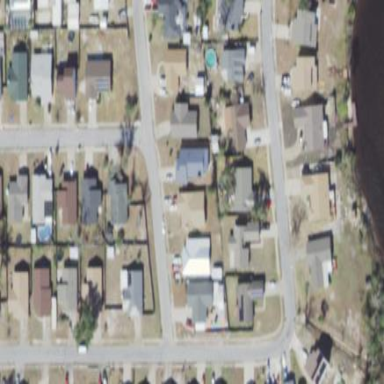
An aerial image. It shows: Single-family residential area.